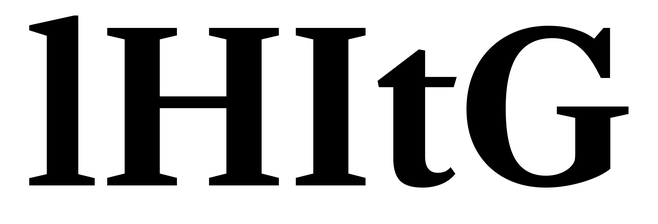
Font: LibreCaslonText_Bold